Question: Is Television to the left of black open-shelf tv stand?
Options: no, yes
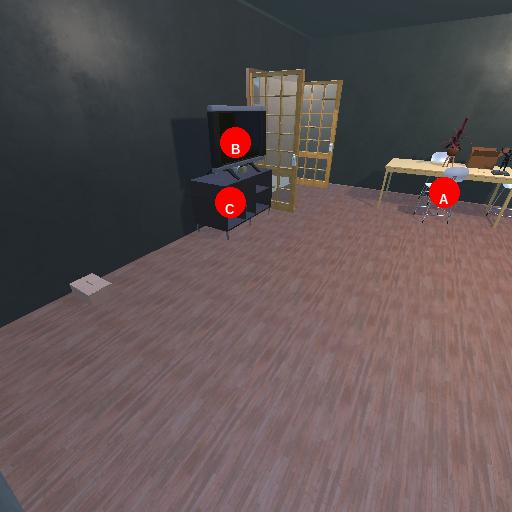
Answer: no